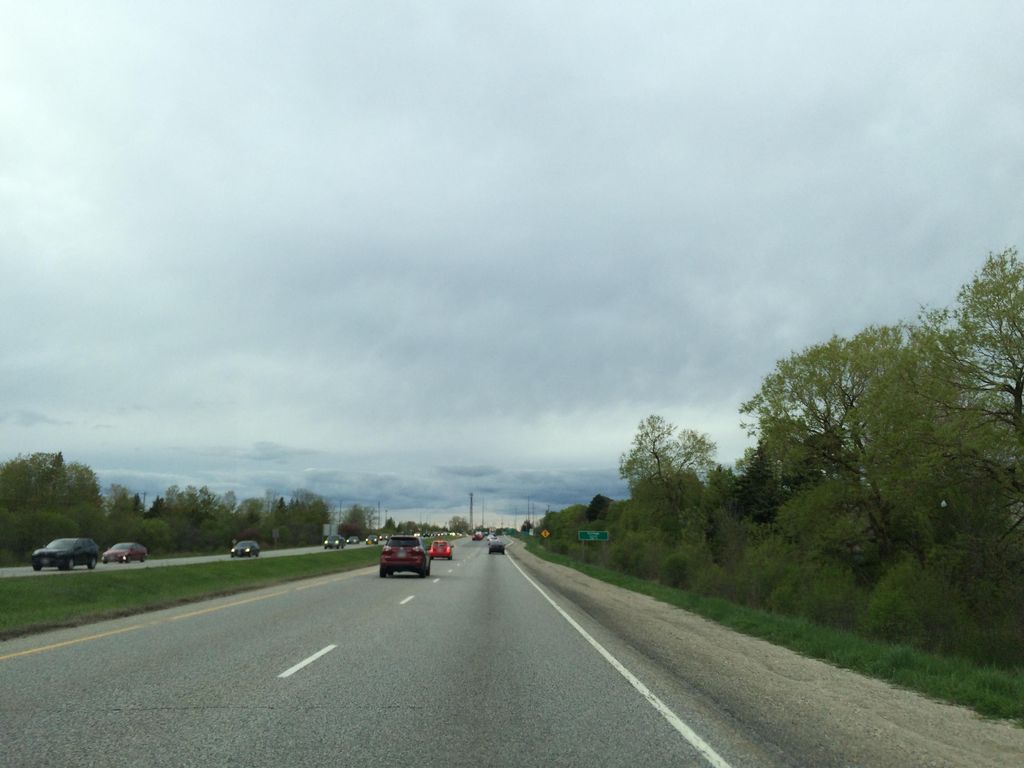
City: kitchener-waterloo